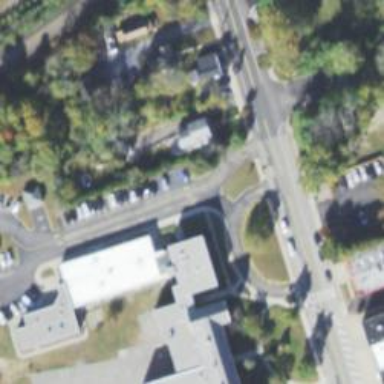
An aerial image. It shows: Unmarked crossing on the road.